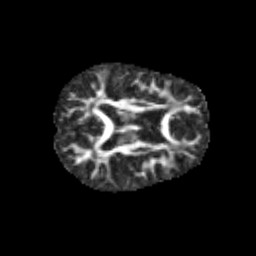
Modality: FA
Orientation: axial
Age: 9
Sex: female
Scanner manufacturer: siemens
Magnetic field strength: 3 T
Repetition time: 3.8 s
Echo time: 0.07 s